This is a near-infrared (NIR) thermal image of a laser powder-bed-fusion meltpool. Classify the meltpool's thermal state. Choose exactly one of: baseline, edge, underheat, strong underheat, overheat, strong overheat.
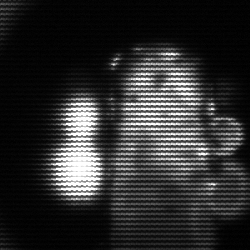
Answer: strong underheat